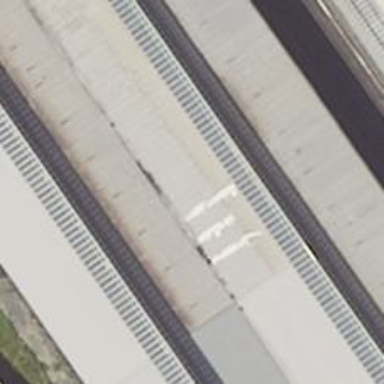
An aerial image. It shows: Stop position for public transport at railway stop.